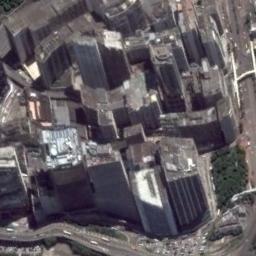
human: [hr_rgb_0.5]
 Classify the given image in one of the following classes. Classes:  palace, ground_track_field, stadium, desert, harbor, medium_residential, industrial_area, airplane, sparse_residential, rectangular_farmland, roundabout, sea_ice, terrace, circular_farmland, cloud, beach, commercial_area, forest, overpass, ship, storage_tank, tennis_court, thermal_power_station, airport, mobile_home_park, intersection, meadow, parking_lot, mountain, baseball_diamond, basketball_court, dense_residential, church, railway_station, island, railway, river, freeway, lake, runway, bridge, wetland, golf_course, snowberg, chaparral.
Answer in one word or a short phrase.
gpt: commercial_area